Question: I'm looking for pointers to the appropriate docs for accomplishing the analysis task described below with pandas in pylab. I've previously written python + matplotlib functions that accomplish much of this, but the resulting code is slow and cumbersome to maintain. It seems like pandas has the capabilities needed but I'm getting bogged down trying to find the right approach and functions.
'''
In [1]: import pandas as pd
In [6]: df = pd.read_csv("tinyexample.csv", parse_dates=2)
In [7]: df
Out[7]:
I t A B C D E
0 1 08/06/13 02:34 PM 109.40 105.50 124.30 1.00 1930.95
1 1 08/06/13 02:35 PM 110.61 106.21 124.30 0.90 1964.89
2 1 08/06/13 02:37 PM 114.35 108.84 124.30 0.98 2654.33
3 1 08/06/13 02:38 PM 115.38 109.81 124.30 1.01 2780.63
4 1 08/06/13 02:40 PM 116.08 110.94 124.30 0.99 2521.28
5 4 08/06/13 02:34 PM 105.03 100.96 127.43 1.12 2254.51
6 4 08/06/13 02:35 PM 106.73 101.72 127.43 1.08 2661.76
7 4 08/06/13 02:38 PM 111.21 105.17 127.38 1.06 3163.07
8 4 08/06/13 02:40 PM 111.69 106.28 127.38 1.09 2898.73
'''
The above is a tiny slice of minute-by-minute readings from a network of radio-connected data loggers. The sample shows ouput from 2 loggers over a 10 minute period. The
actual data files have output from dozens of loggers over multiple days.
Column 'I' is the logger id, 't' is a timestamp, 'A-C' are temperatures, 'D' is a flow rate, and 'E' is an energy rate computed from A, B, and D.
Because of poor radio connectivity .
Specifically, I want to do something like the following
'''
for i in I:
## Insert rows for all missing timestamps with interpolated values for A through E
## Update a new column 'F' with a cumulative sum of 'E' (actually E/60)
'''
Then I want to be able to define a plotting function that allows me to output vertically-aligned strip-chart plots
similar to those shown in the docs at <URL>. I've tried
'''
df.plot(subplots=True, sharex=True)
'''
which almost does what I need, except that
1. It plots by index number rather than by date.
2. It doesn't create individual plot lines for each logger id.

Finally, I'd want to be able to choose a subset of the logger id's and data columns to plot, e.g.
'''
def myplot(df, ilist, clist):
"""
ilist is of the form [ n, m, p, ...] where n, m, and p are logger id's in column 'I'
clist is a list of column labels.
Produces stack of strip chart plots, one for each column contain plot lines for each id.
"""
'''
'''
import pandas as pd
import matplotlib.pyplot as plt
def myinterpolator(grp, cols = ['I', 'A', 'B', 'C', 'D', 'E']):
index = pd.date_range(freq='1min',
start=grp.first_valid_index(),
end=grp.last_valid_index())
g1 = grp.reindex(set(grp.index).union(index)).sort_index()
for col in cols:
g1[col] = g1[col].interpolate('time').ix[index]
g1['F'] = g1['E'].cumsum()
return g1
def myplot(df, ilist, clist):
df1 = df[df['I'].isin(ilist)][clist + ['I']]
fig, ax = plt.subplots(len(clist))
for I, grp in df1.groupby('I'):
for j, col in enumerate(clist):
grp[col].plot(ax=ax[j], sharex=True)
df = pd.read_csv("tinyexample.csv", parse_dates=True, index_col=1)
df_interpolated = pd.concat([myinterpolator(grp) for I, grp in df.groupby('I')])
myplot(df_interpolated, ilist=[1,4], clist=['F', 'A', 'C'])
plt.tight_layout()
'''
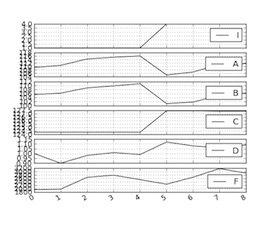
Answer: Two pieces of this are tricky: interpolation (see Tom's comment) and your desire to plot different sensors in the same subplot. The 'subplots=True' keyword is not sufficient for this subtlety; you have to use a loop. This works.
'''
import matplotlib.pyplot as plt
def myplot(df, ilist, clist):
df1 = df[df['I'].isin(ilist)][clist + ['t', 'I']].set_index('t')
fig, ax = plt.subplots(len(clist))
for I, grp in df1.groupby('I'):
for j, col in enumerate(clist):
grp[col].plot(ax=ax[j], sharex=True)
'''
Usage:
'''
df['t'] = pd.to_datetime(df['t']) # Make sure pandas treats t as times.
myplot(df, [1, 4], ['A', 'B', 'C'])
plt.tight_layout() # cleans up the spacing of the plots
'''

You may not actually interpolation. The above executes even if some data is missing, and the plot lines visually interpolate the data linearly. But if you want actual interpolation -- say for additional analysis -- see <URL>.